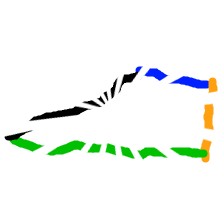
Shape: trapezoid